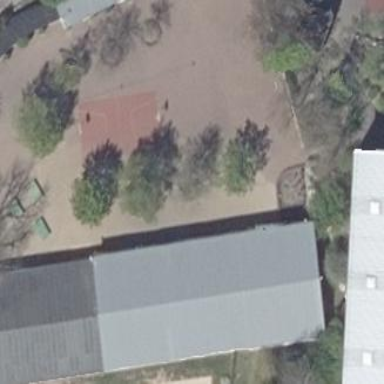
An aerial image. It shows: School building.